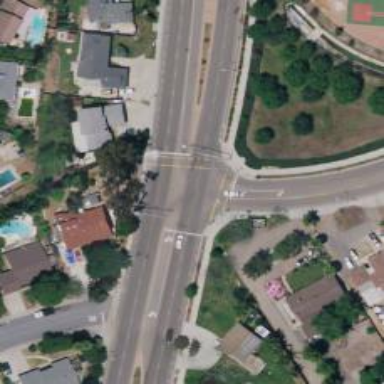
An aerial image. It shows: Secondary road with separate sidewalk.